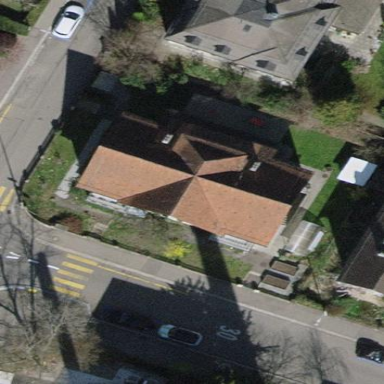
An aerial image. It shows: Gabled roof apartment building with tile roofing.